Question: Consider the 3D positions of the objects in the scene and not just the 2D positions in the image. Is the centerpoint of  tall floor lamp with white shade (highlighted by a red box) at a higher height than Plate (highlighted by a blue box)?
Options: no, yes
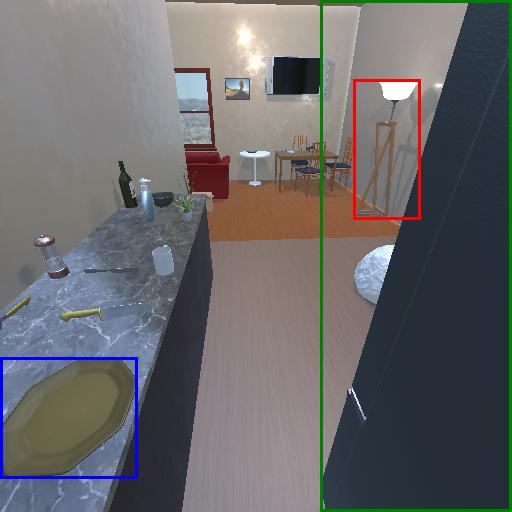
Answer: no